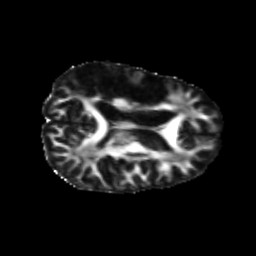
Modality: FA
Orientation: axial
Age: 42
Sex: male
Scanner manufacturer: siemens
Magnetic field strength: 3 T
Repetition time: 3.839 s
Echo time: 0.071 s